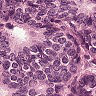
Metastatic tissue present: yes